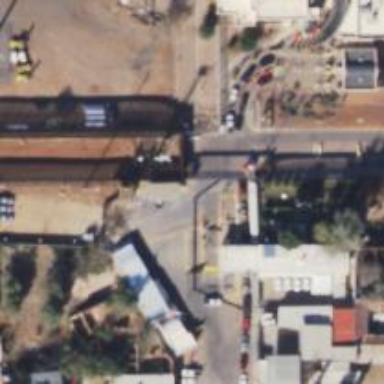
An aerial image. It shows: Border control barrier.